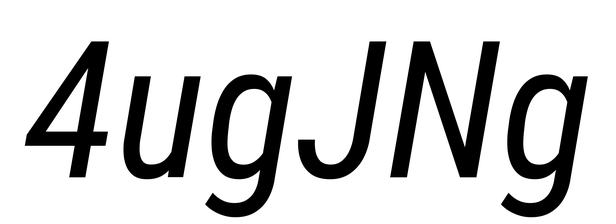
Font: Roboto-Italic_Condensed_Italic